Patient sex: F
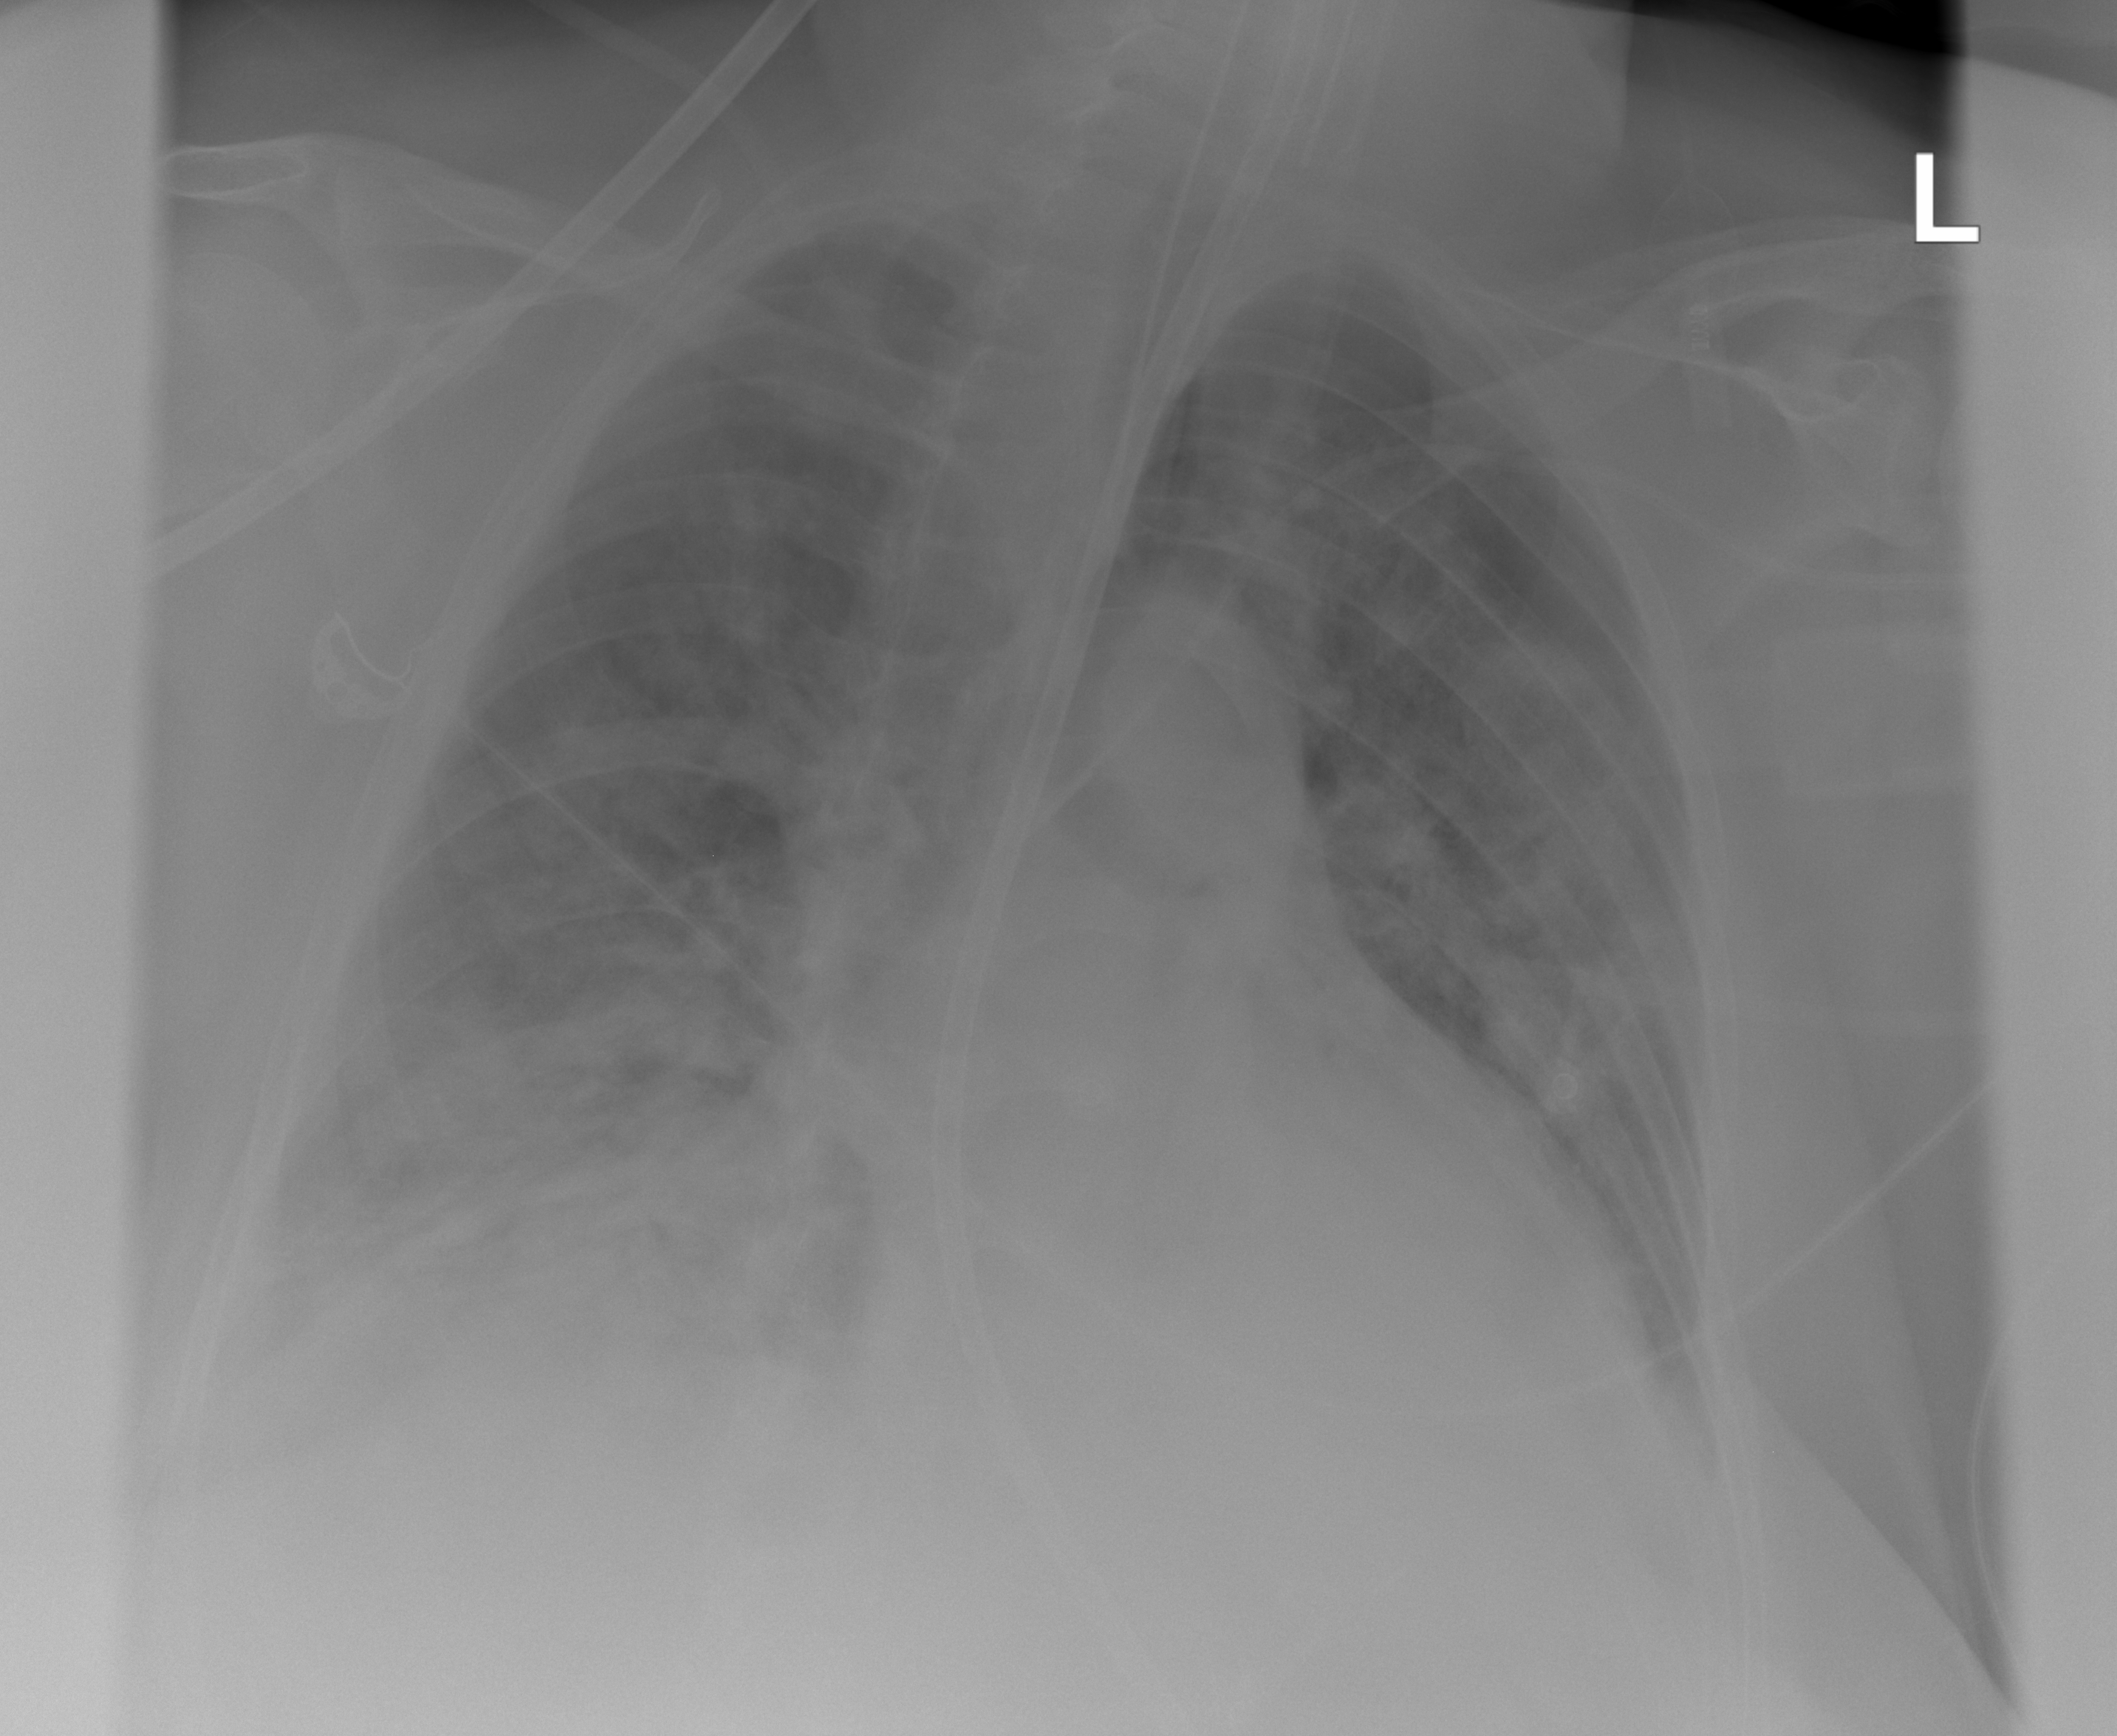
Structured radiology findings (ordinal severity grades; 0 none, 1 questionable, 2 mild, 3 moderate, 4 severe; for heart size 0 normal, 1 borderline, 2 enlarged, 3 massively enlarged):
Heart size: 2
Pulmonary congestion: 2
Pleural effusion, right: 2
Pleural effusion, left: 0
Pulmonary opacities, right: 3
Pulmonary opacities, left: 2
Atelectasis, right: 3
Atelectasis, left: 3